Question: I have a following problems with eclipse, when I installed ClearCase plugin from this url <URL> :

Has anyone experienced the similar problem? I'm using Windows 7 and eclipse galileo. I've installed the plugin from this URL, what can I do to work this problem out?
'''
+----------------------------------------------------------------------+
| Connect to the Rational ClearCase failed |
| |
| Connect to the Rational ClearCase failed |
| |
| Reason: |
| Select Details >> for more information. |
| |
| +------------+ +------------+ |
| | OK | | << Details | |
| +------------+ +------------+ |
| |
|Could not connect to the Rational Clearcase. Please ensure that proper|
|version of ClearCase is installed with the proper patches. Consult the|
|ClearCase SCM Adapter documentation for further details. |
| |
| |
|Provider name: IBM |
|Plugin name: Rational ClearCase SCM Adapter |
|Plugin ID: com.rational.clearcase |
|Version: 7.5.0.v200910221234 |
+----------------------------------------------------------------------+
'''
Google doesn't help much ..
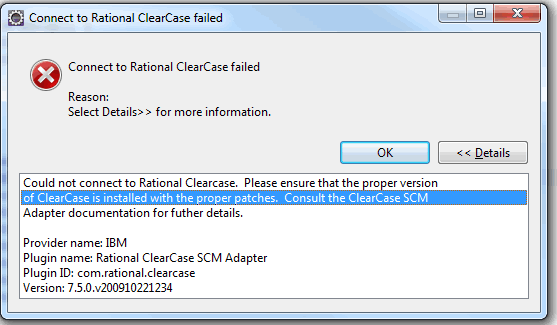
Answer: I have no problem with that plugin (except the MVFS layer does not work for now, since dynamic views are not yet supported on windows7), provided you do have the exact tree
'''
yourEclipse
eclipse
plugins
com.rational.clearcase.help_7.5.0.v200910221234
com.rational.clearcase.activities_7.5.0.v200910221234
com.rational.clearcase_7.5.0.v200910221234
features
com.rational.clearcase_7.5.0.v200910221234
com.ibm.rational.clearcase.ccrefresh_7.5.0.v200910221234
com.ibm.rational.clearcase.ccimport.feature_7.1.0.v200905202348--08422A2_242663
'''
So you can start and check if you do see this configuration.
Note: I only install it on Eclipse Galileo 3.5 and Eclipse Helios 3.6Mx.